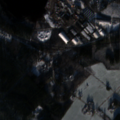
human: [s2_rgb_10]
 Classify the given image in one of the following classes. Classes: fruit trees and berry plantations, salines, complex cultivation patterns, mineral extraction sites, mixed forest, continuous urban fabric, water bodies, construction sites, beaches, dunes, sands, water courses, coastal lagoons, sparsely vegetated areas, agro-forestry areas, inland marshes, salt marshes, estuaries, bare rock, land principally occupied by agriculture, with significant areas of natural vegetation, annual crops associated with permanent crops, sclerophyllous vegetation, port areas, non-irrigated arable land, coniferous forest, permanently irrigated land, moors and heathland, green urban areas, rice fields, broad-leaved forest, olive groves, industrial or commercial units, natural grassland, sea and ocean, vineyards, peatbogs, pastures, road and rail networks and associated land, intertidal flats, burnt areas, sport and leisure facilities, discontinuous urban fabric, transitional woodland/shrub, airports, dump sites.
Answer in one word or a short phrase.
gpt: discontinuous urban fabric, industrial or commercial units, land principally occupied by agriculture, with significant areas of natural vegetation, coniferous forest, mixed forest, water bodies